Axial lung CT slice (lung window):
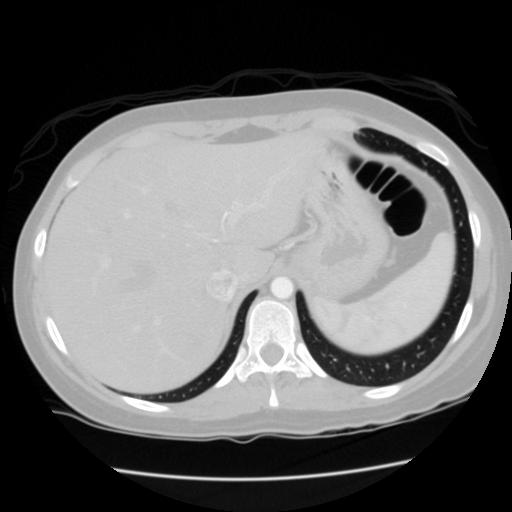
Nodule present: no